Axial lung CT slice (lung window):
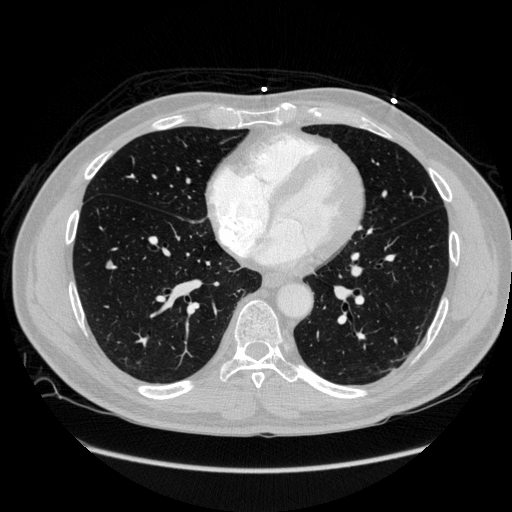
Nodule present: no